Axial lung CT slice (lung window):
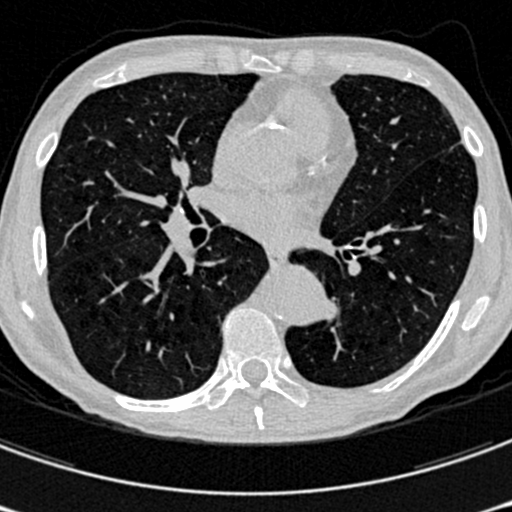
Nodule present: no